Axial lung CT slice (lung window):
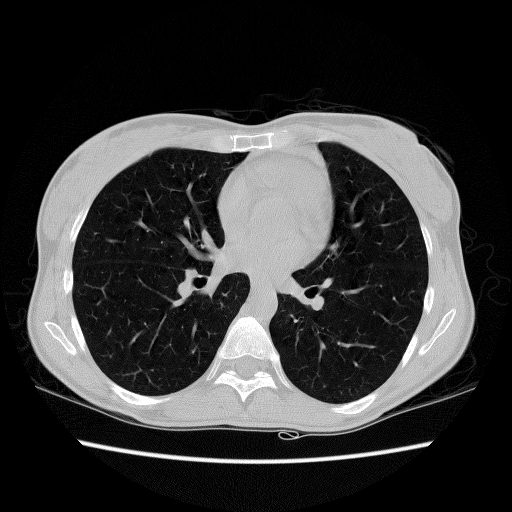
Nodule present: no